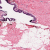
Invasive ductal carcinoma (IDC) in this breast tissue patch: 0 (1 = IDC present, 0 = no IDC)